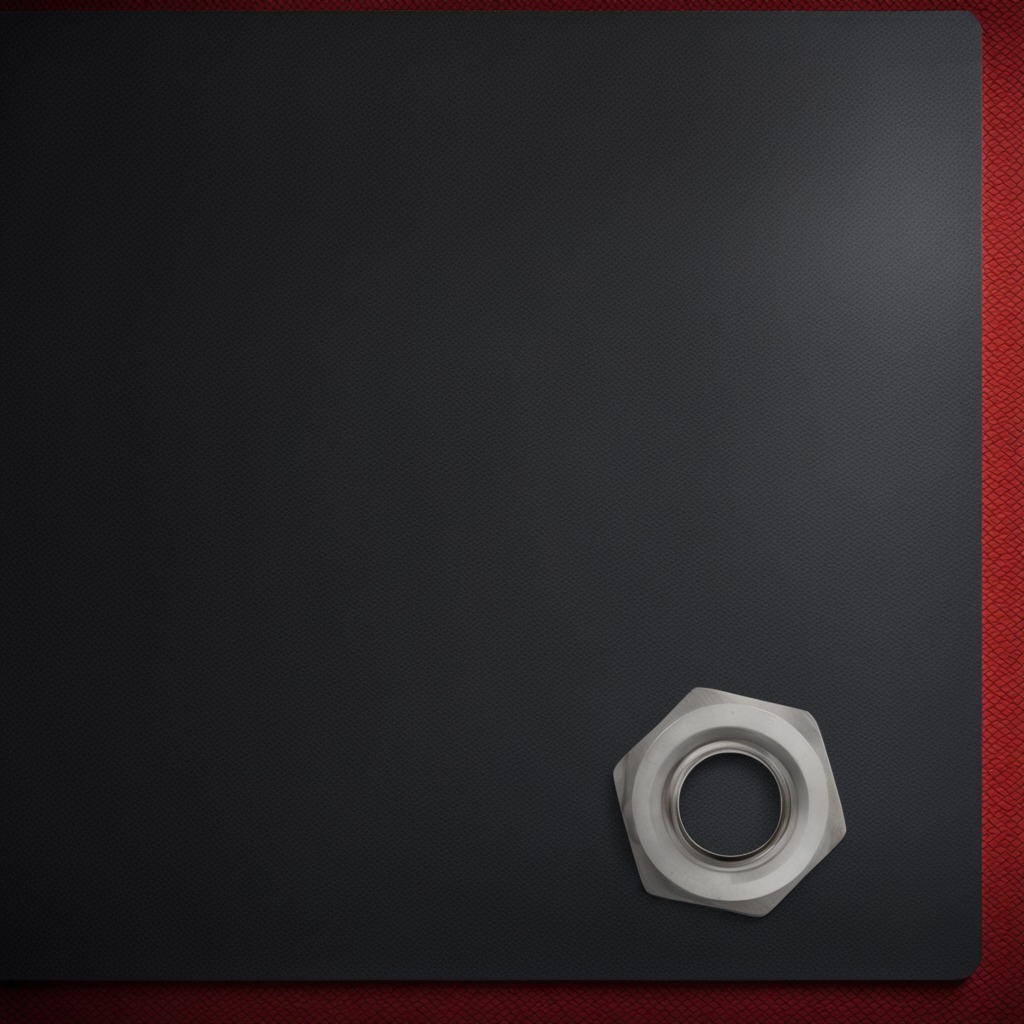
A metal nut is lying on the clean granite tabletop.